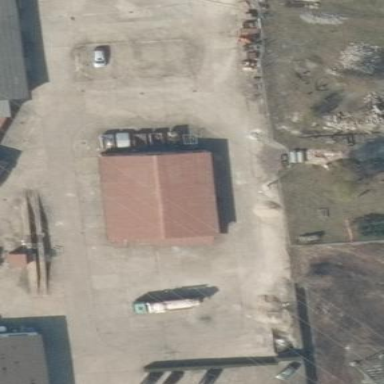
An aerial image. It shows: Industrial building.